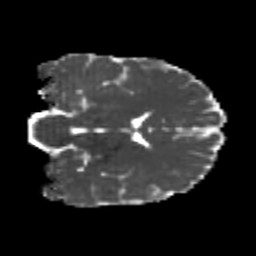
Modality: MD
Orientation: coronal
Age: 20
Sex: male
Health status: healthy
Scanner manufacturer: philips
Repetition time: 7.386 s
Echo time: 0.08599 s